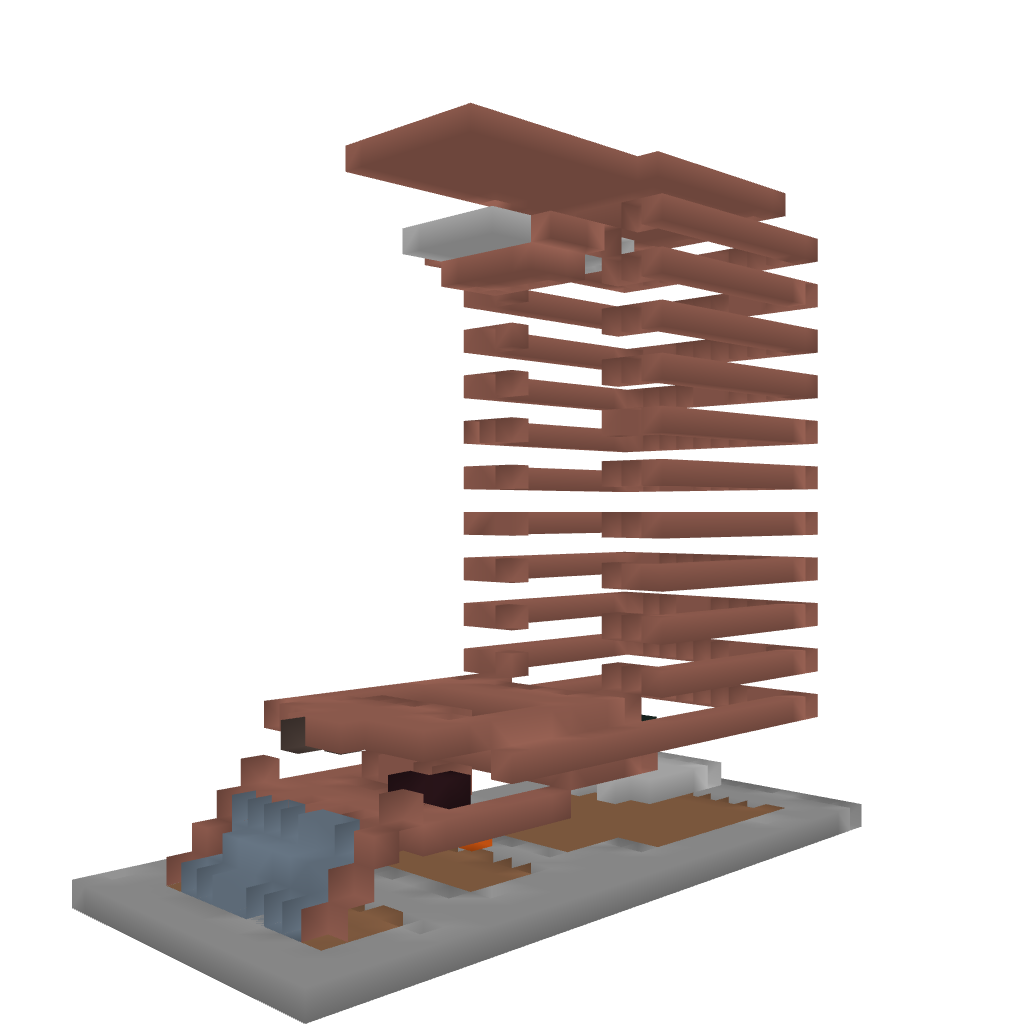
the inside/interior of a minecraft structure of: Mr. GnarKill